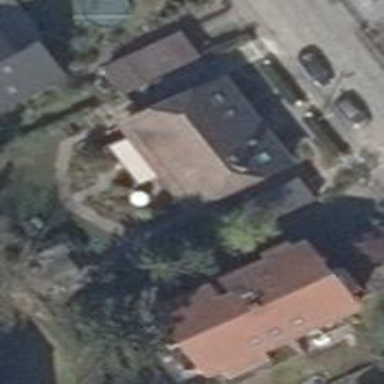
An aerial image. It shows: Semidetached house.